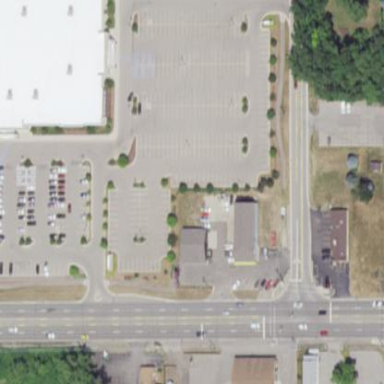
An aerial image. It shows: Retail area.